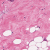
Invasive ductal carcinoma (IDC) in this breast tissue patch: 0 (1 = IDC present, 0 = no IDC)